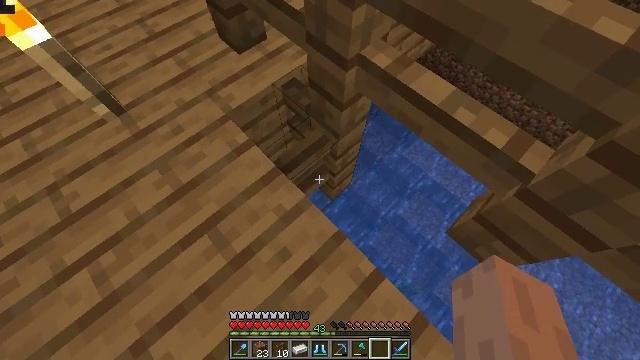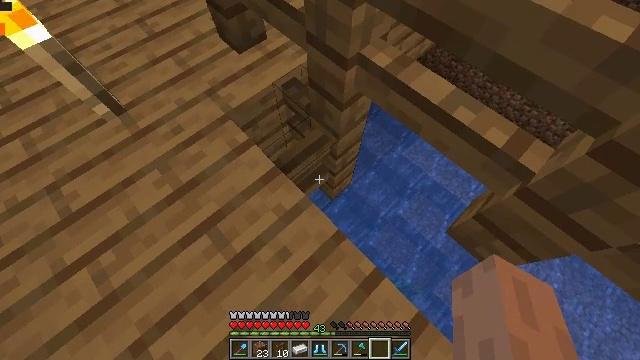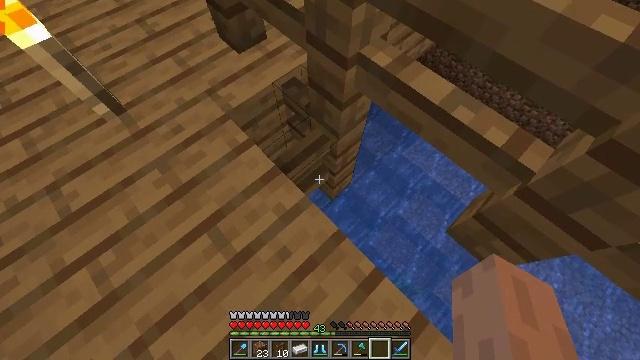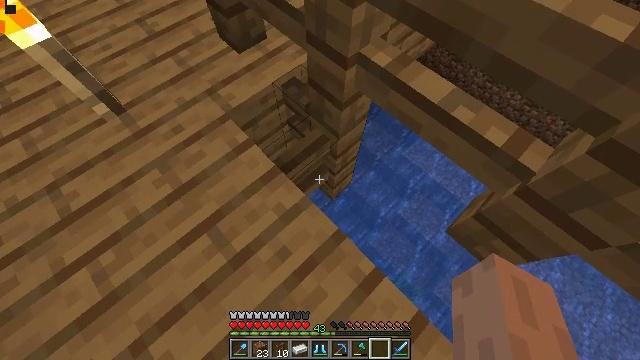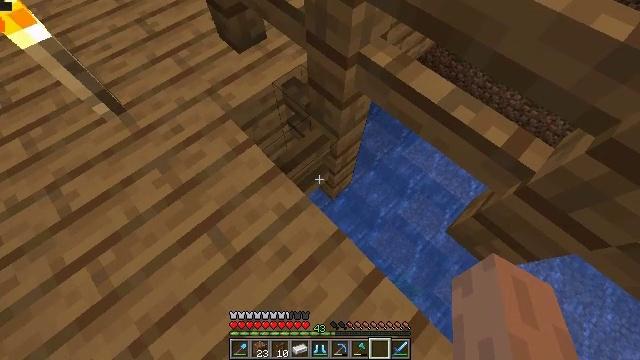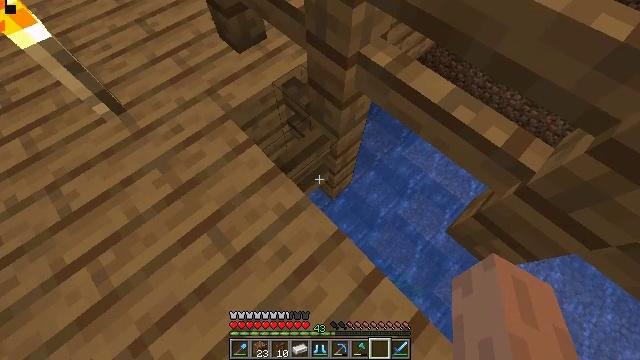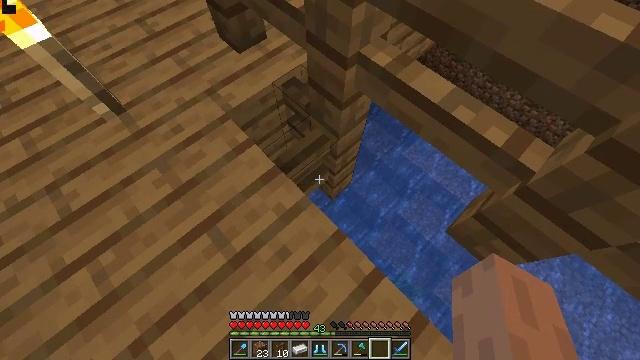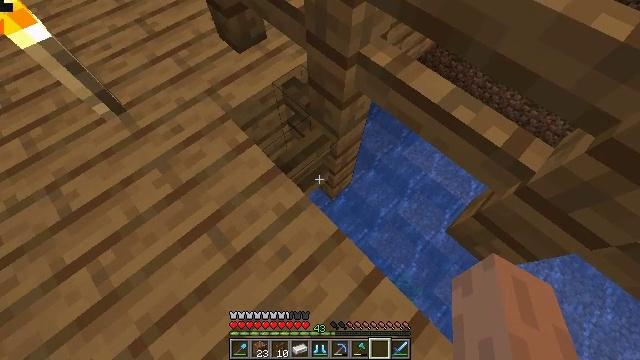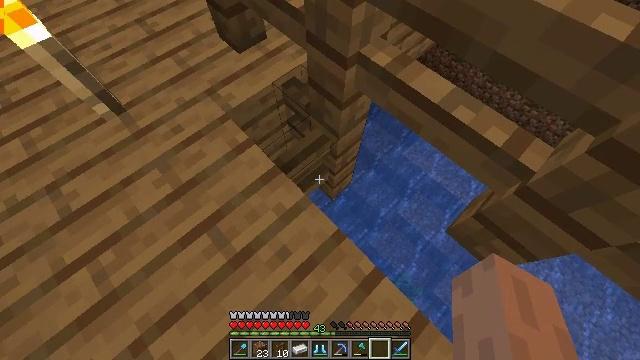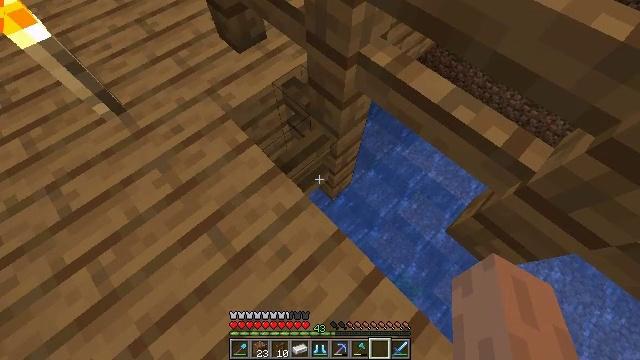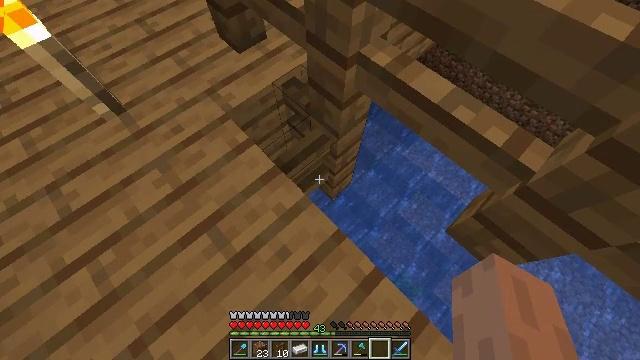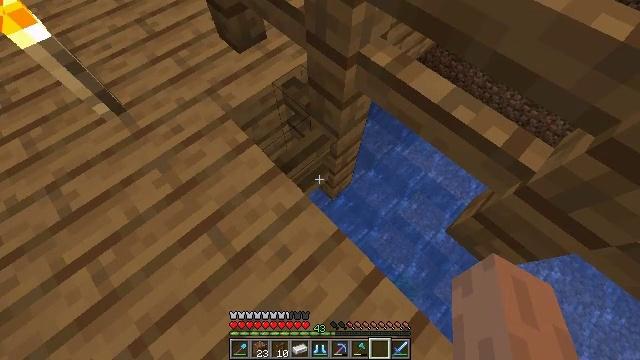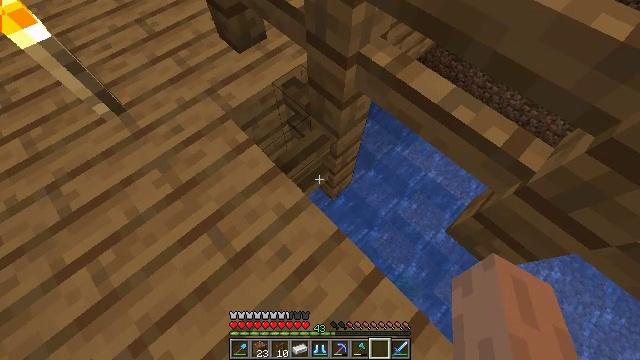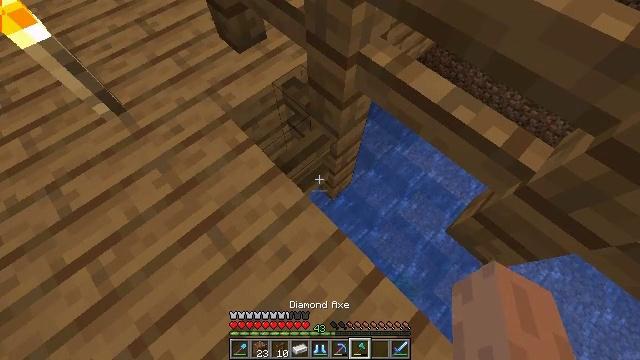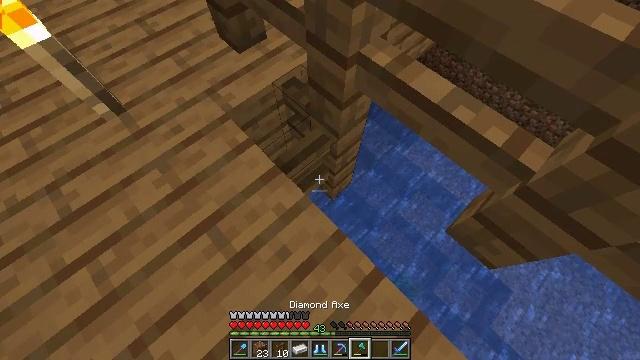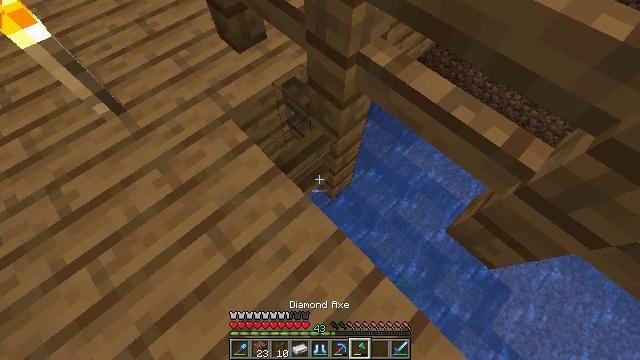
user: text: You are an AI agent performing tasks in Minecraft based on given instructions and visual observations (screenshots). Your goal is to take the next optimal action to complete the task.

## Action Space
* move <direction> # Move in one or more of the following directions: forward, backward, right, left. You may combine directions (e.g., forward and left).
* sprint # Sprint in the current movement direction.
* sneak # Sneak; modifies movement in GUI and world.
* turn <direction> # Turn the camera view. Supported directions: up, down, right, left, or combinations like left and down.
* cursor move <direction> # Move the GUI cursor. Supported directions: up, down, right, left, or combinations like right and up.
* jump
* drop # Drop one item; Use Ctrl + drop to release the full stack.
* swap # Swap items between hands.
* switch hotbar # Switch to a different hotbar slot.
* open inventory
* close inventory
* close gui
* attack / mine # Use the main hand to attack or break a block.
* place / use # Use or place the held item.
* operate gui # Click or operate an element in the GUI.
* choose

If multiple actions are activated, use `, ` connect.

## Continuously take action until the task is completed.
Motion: motion action
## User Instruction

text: Mine the spruce fence.
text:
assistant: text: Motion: sneak
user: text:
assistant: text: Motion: sneak
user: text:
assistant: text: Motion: sneak
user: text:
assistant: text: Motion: sneak
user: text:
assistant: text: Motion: sneak
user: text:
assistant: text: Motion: sneak
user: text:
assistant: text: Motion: sneak
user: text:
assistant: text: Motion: sneak
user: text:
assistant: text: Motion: sneak
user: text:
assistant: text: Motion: sneak
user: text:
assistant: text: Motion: sneak
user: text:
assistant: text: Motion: sneak
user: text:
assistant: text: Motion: sneak
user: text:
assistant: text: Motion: sneak
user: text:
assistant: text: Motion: sneak
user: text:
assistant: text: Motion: sneak
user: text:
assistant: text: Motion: sneak
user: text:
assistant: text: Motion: sneak
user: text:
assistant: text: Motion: sneak
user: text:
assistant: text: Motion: sneak
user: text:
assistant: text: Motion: sneak, turn left
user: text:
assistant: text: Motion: sneak, turn left
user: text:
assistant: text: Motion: sneak
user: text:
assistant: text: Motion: sneak
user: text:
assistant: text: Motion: sneak
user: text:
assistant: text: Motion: sneak
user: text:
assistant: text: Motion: sneak
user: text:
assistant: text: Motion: sneak
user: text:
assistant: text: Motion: sneak, turn right, attack / mine
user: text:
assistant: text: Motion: sneak, turn right, attack / mine